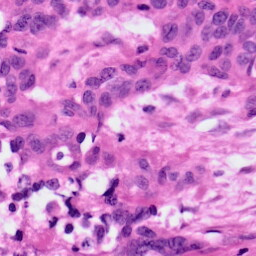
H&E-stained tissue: Ovarian